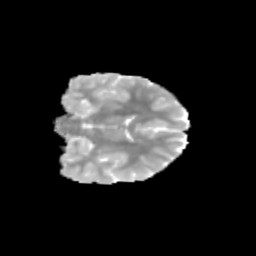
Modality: MD
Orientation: coronal
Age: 12
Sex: female
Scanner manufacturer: siemens
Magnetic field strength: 3 T
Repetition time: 3.8 s
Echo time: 0.07 s